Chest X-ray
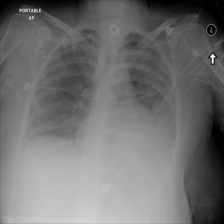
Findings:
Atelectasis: negative
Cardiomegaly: positive
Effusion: positive
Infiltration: negative
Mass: negative
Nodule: negative
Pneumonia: negative
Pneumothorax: negative
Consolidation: positive
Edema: negative
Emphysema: negative
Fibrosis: negative
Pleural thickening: negative
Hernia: negative